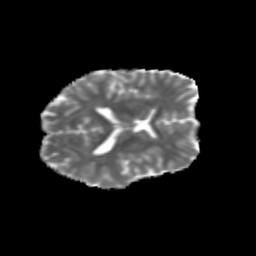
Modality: MD
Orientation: axial
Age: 26
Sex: female
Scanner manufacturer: siemens
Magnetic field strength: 3 T
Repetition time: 3.5 s
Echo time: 0.125 s